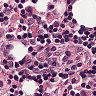
Metastatic tissue present: no